Interaction volume radius: 5 \u00c5
Interaction volume height: 10 \u00c5
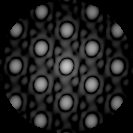
Disorder parameter: 0.01409